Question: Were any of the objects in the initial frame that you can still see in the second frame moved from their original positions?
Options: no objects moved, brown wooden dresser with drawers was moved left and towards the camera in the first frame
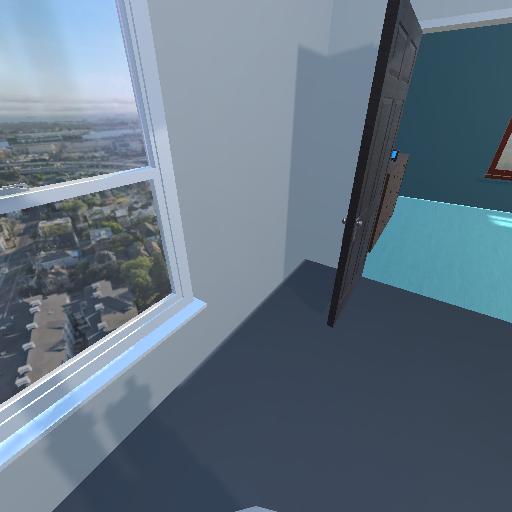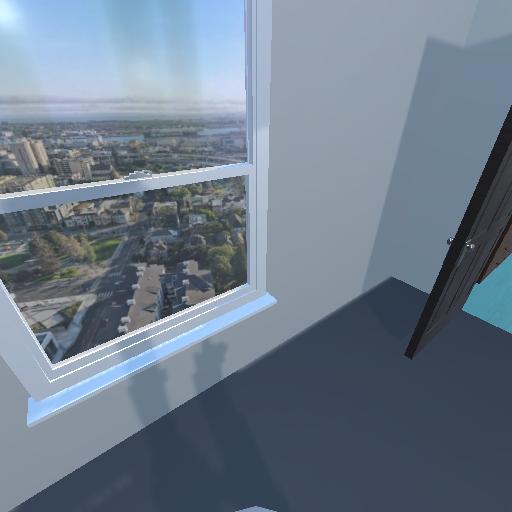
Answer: no objects moved